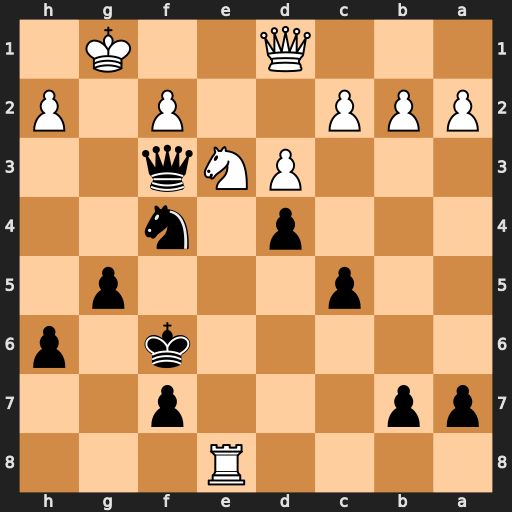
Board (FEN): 4R3/pp3p2/5k1p/2p3p1/3p1n2/3PNq2/PPP2P1P/3Q2K1
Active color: b
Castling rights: -
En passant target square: -
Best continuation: Nh3+ Kf1 Qxf2#